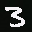
Label: 3